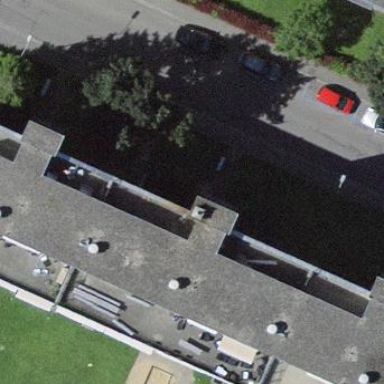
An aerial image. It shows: Apartment building with flat roof.